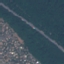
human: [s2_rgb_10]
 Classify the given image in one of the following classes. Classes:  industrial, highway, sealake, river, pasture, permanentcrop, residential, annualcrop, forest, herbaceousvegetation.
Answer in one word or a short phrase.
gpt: Highway